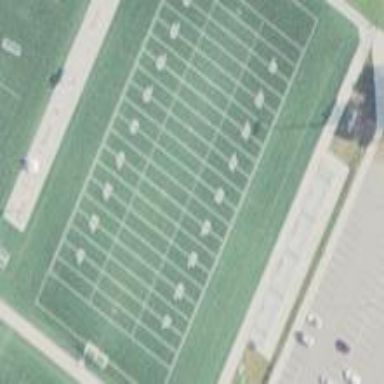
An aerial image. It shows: Pitch for American football.